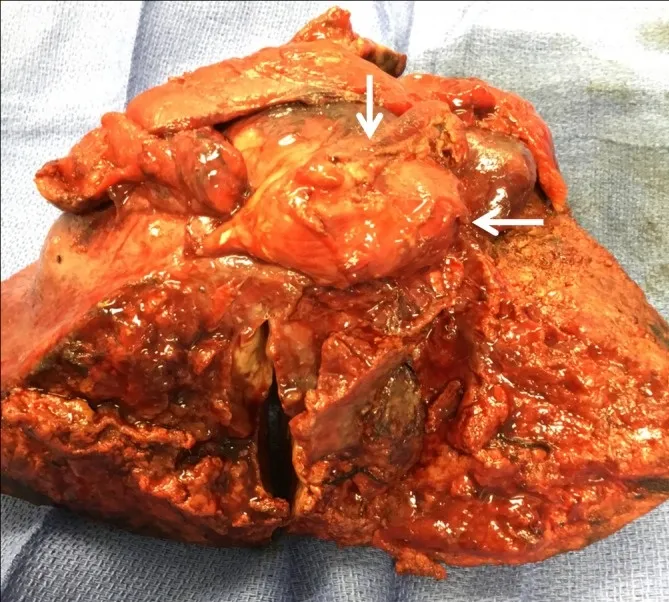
Resected gallbladder mass.
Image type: medical_photograph (other_medical_photograph)